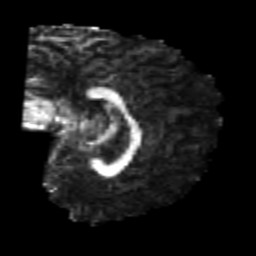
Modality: FA
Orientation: sagittal
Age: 25
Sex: male
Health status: healthy
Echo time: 0.074 s